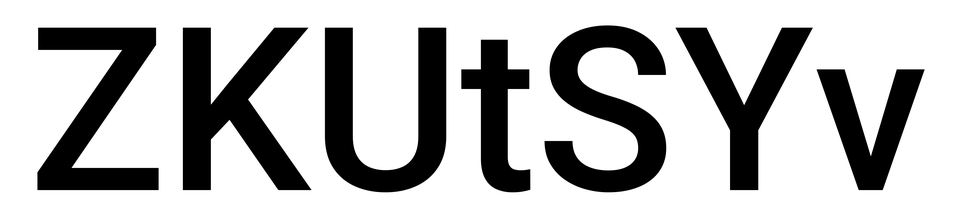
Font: Roboto_Medium